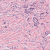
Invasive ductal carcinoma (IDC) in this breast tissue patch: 1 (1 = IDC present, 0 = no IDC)